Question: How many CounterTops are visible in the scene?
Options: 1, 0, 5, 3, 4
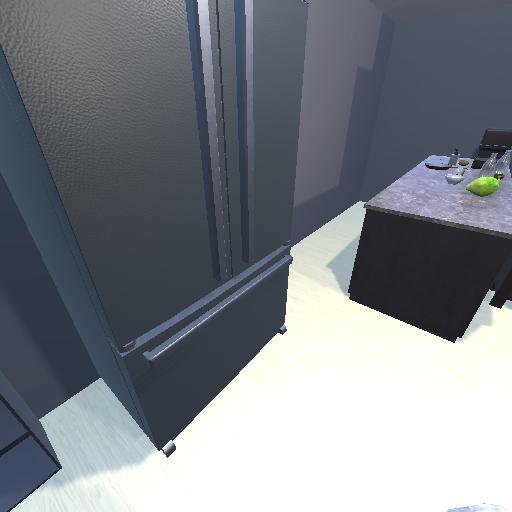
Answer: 1